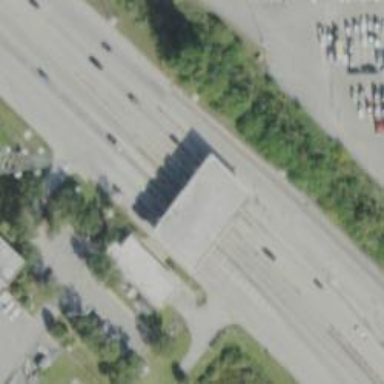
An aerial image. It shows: Toll gantry on the road.